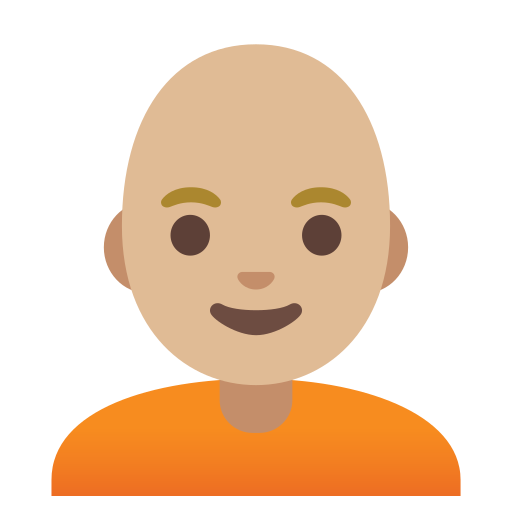
Emoji: 🧑🏼‍🦲